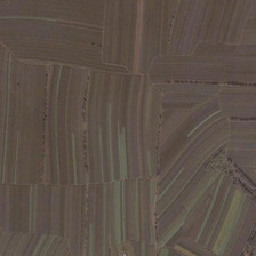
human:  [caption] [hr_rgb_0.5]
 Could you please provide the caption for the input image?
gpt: The orientation of brown stripe farmland is different.

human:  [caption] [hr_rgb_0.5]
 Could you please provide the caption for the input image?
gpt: here is a farmland with brown and green stripes of different directions .

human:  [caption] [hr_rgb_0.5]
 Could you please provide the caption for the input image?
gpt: strips of crops can be seen in this farmland .

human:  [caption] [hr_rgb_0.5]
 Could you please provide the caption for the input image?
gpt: There are brown streaked fields in different directions.

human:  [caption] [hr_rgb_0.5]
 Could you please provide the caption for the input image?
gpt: there are different directions of brown striped agricultural land.